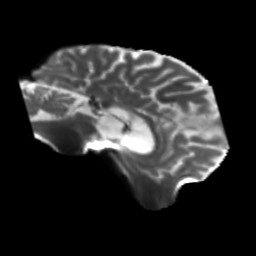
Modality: T2w
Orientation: sagittal
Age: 58
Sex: male
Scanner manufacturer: siemens
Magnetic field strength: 3 T
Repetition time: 5.25 s
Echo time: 0.08 s